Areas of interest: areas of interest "Business Office Building"
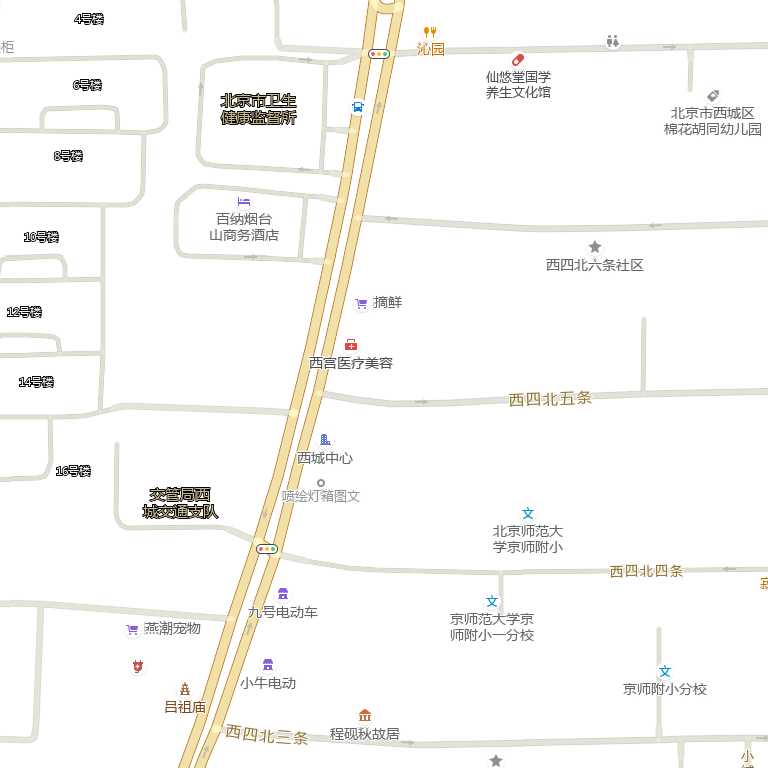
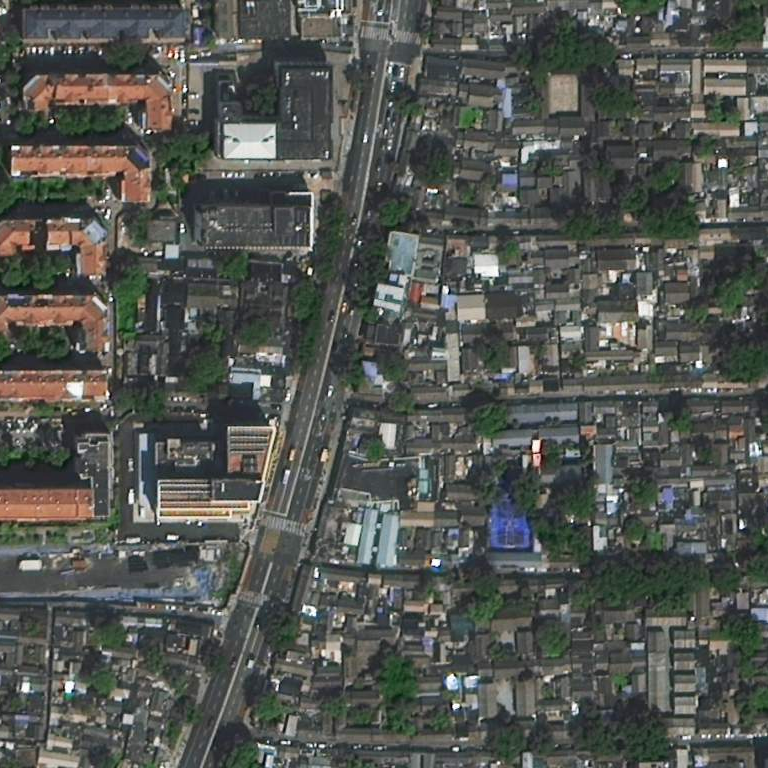